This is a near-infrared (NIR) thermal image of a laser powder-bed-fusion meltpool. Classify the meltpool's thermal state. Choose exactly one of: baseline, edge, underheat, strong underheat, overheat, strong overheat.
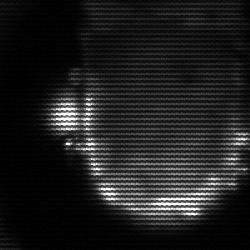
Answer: baseline